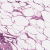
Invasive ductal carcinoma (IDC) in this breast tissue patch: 1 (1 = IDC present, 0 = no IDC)